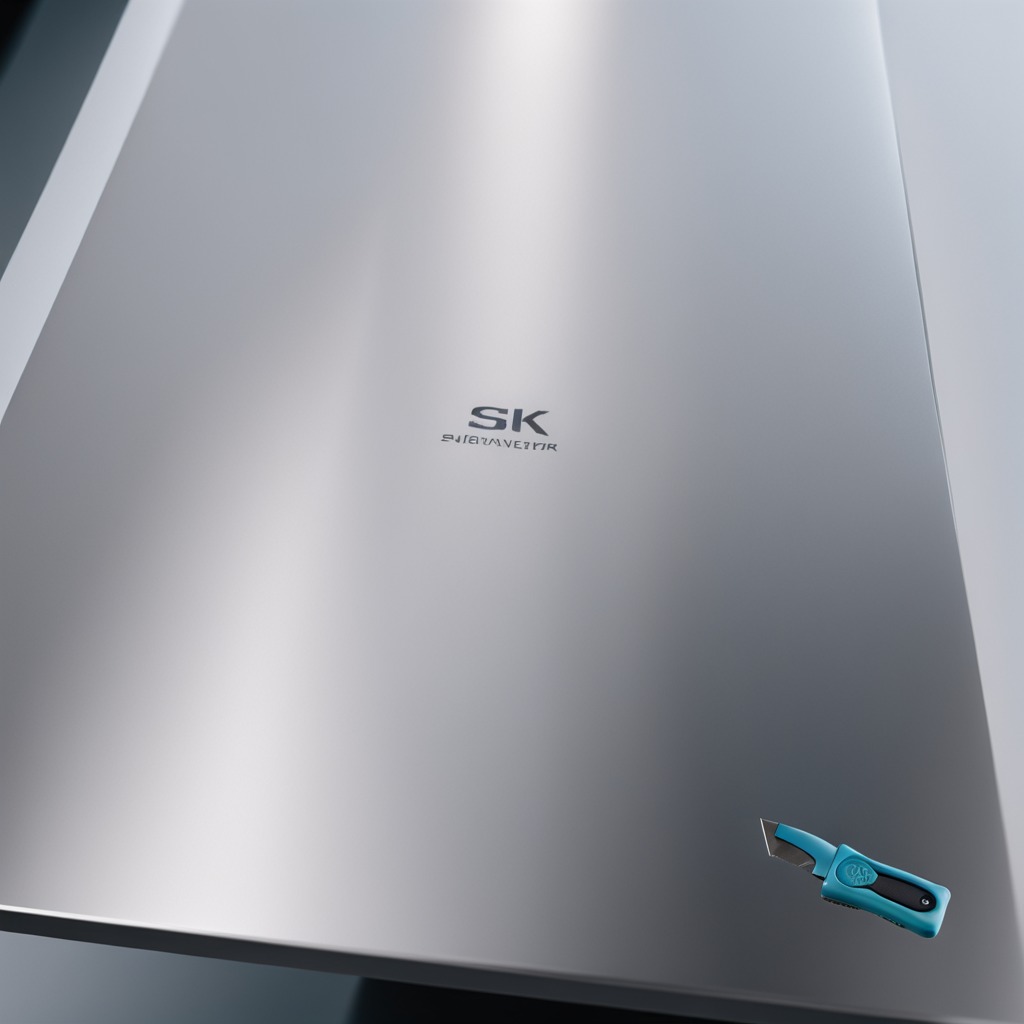
A utility knife is lying on a stainless steel table in a high-end prototyping lab.